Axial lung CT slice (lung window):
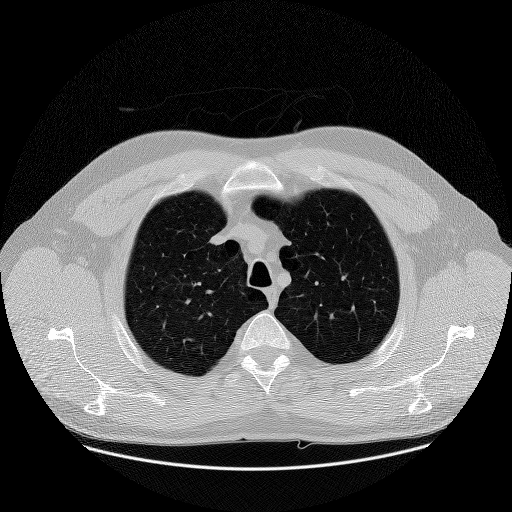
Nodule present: no